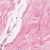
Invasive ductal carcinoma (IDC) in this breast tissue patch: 0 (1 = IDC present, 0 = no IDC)